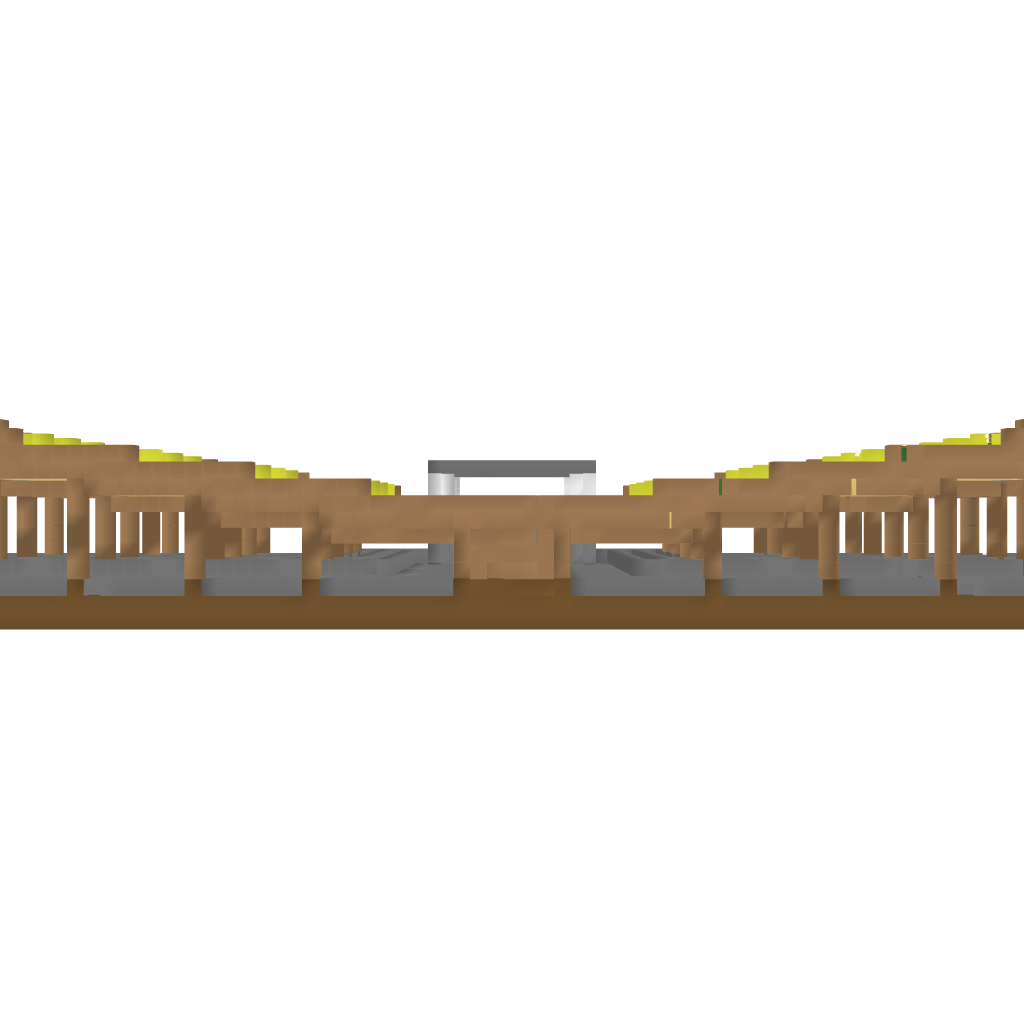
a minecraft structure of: AutoFarm bad low quality